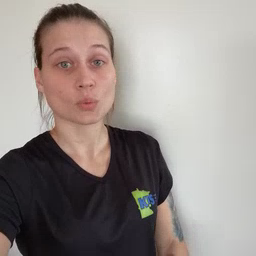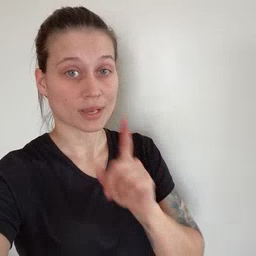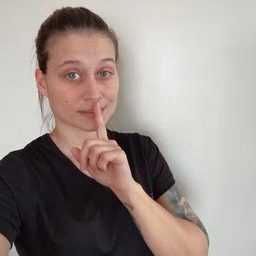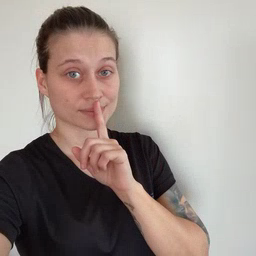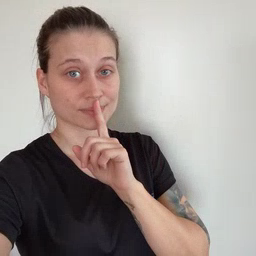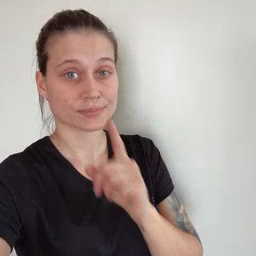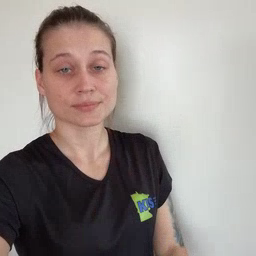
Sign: quiet